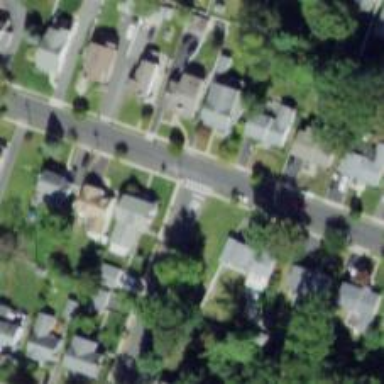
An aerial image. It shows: Residential road with sidewalk on the left.